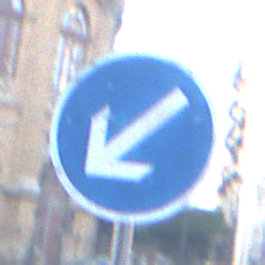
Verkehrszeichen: VorgeschriebeneVorbeifahrtLinks
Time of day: SunriseSunset
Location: Outdoor (Urban)
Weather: PartlyCloudy
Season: NotSpecified
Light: Natural